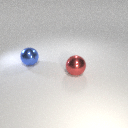
large red metal sphere to the right of large blue metal sphere